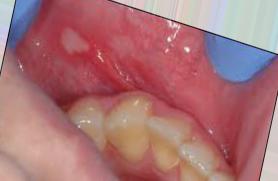
Condition: Mouth Ulcer